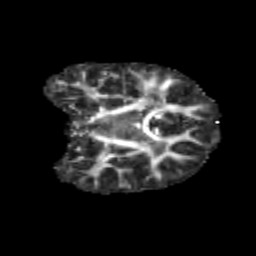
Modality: FA
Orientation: coronal
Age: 11
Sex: male
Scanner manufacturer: siemens
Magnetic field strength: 3 T
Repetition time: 3.8 s
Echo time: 0.07 s